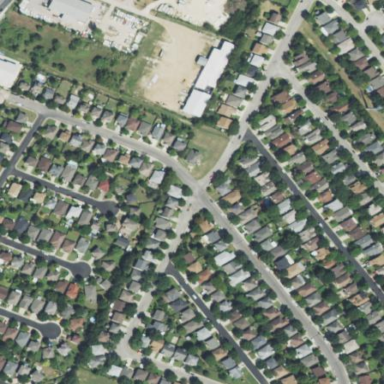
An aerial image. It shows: Residential neighbourhood.